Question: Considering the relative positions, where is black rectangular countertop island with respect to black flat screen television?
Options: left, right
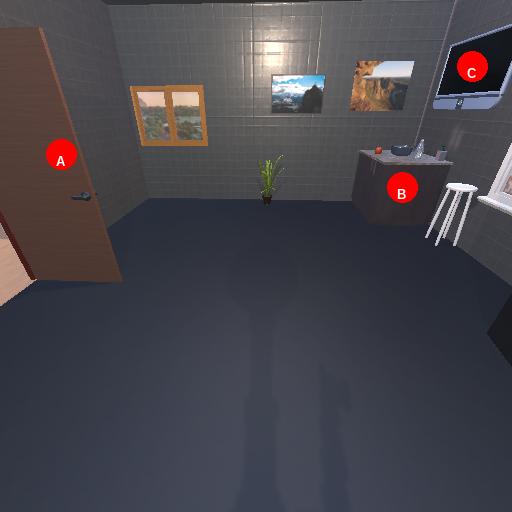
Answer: left